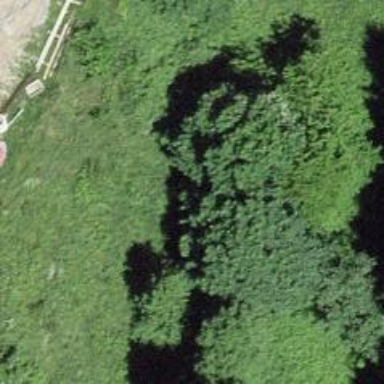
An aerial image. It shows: Row of trees in natural setting.